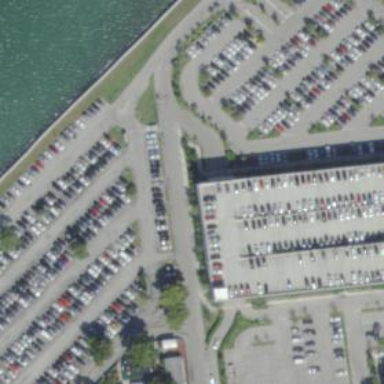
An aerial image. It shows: Multi-storey parking building.